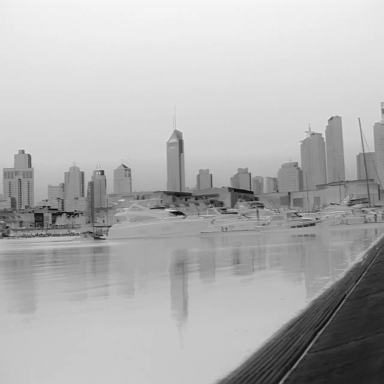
There are three canoes in the infrared image.